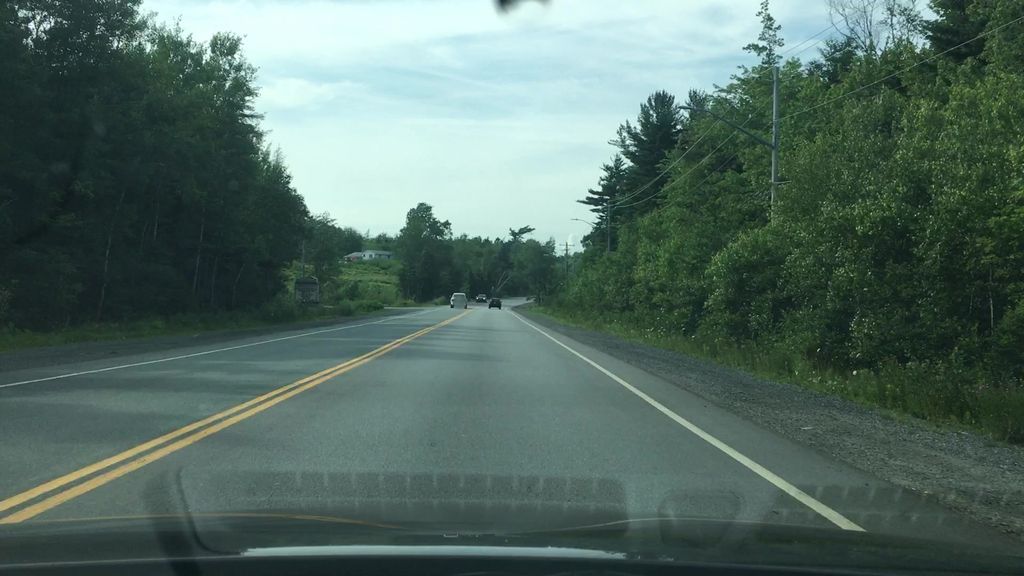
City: halifax